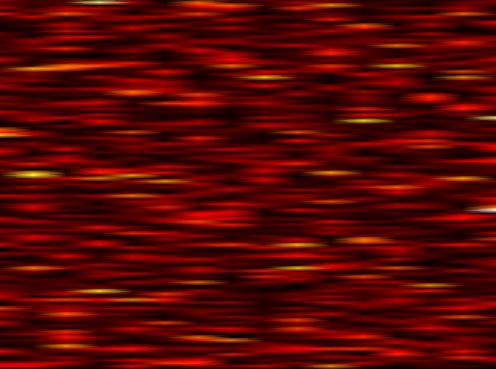
Label: UFMC